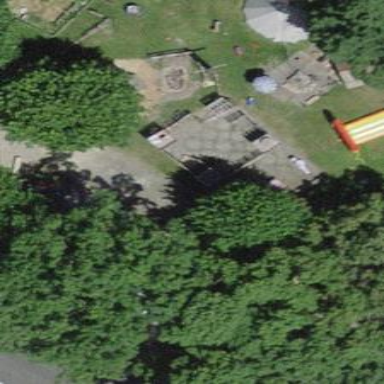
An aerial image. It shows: Park.